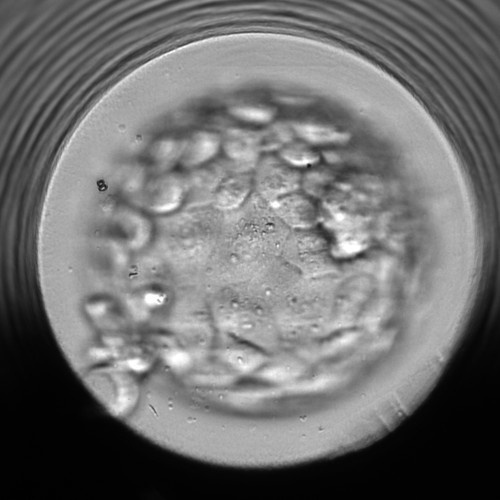
Embryo quality: good